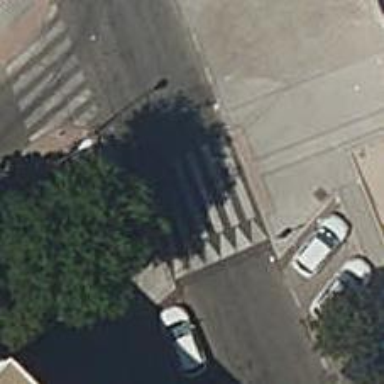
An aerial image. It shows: Crossing road with traffic calming table.